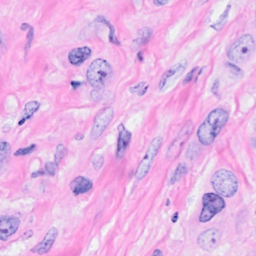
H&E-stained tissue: Breast